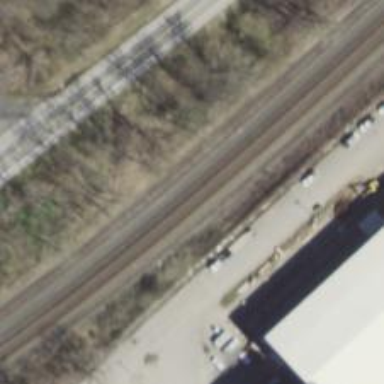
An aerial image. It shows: Railway track.